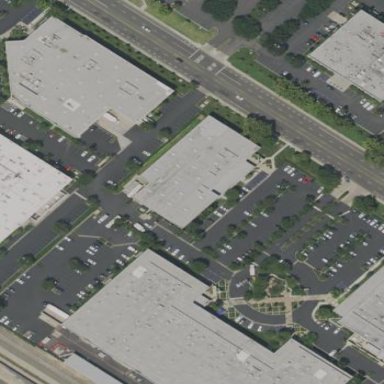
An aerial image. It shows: Commercial building.